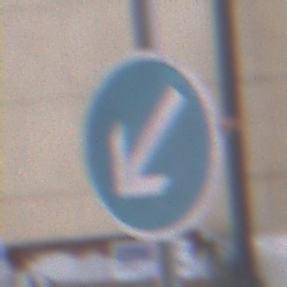
Verkehrszeichen: VorgeschriebeneVorbeifahrtLinks
Umgebung: Outdoor, Urban
Tageszeit: MorningAfternoon
Wetter: PartlyCloudy
Licht: Natural
Jahreszeit: NotSpecified
Kontrast: MediumContrast